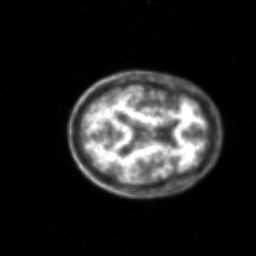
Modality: PET
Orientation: axial
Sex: male
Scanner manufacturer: siemens